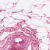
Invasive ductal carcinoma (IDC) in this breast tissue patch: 0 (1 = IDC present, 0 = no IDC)